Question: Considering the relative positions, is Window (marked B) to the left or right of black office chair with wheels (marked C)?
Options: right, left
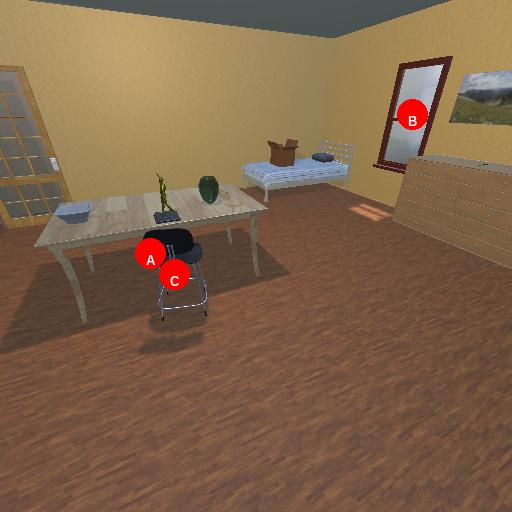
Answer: right